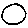
Label: circle